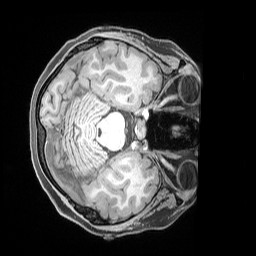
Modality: T1w
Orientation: axial
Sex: female
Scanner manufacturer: siemens
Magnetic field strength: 3 T
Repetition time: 2.53 s
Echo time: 0.00169 s